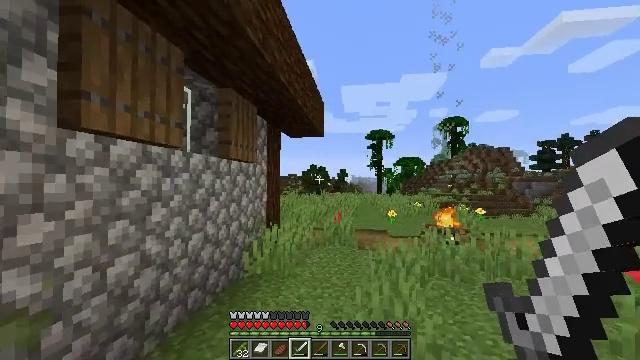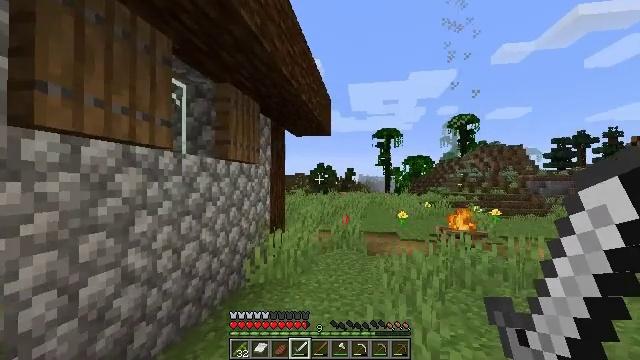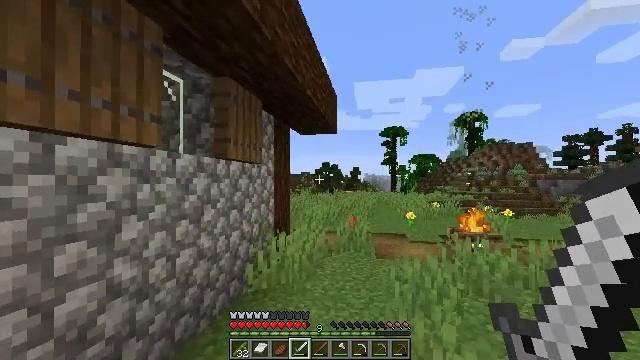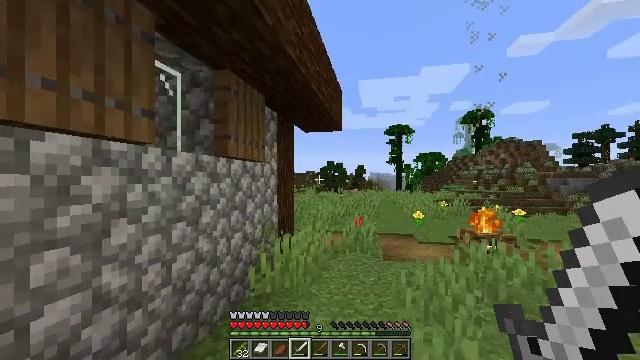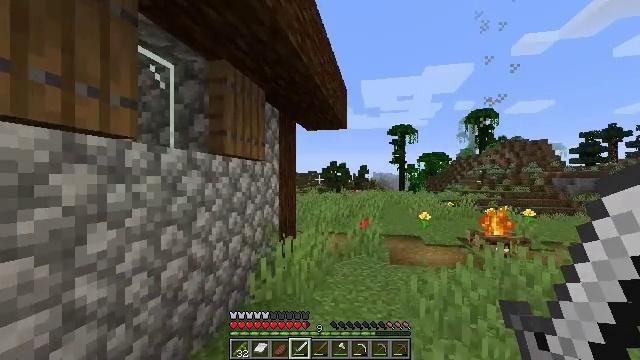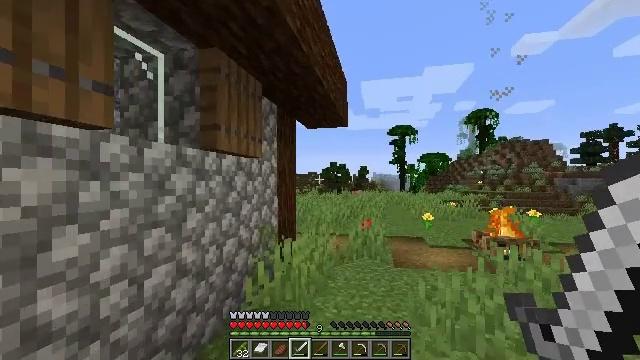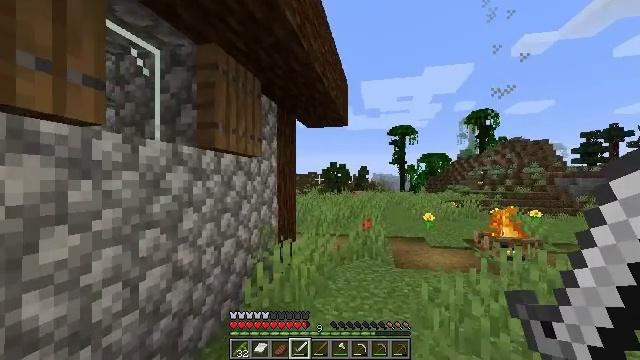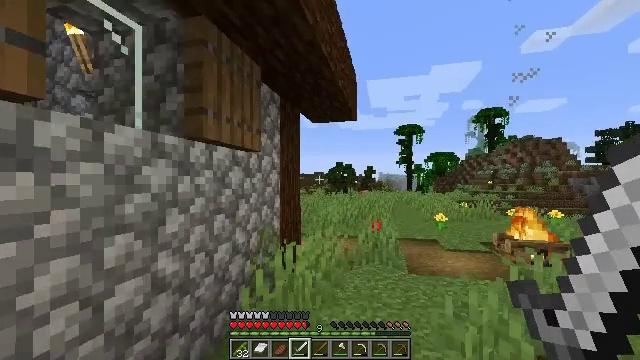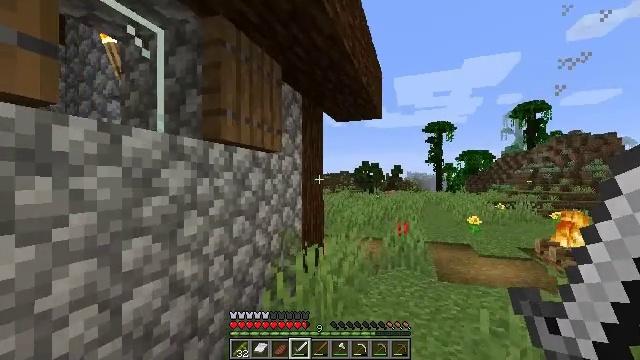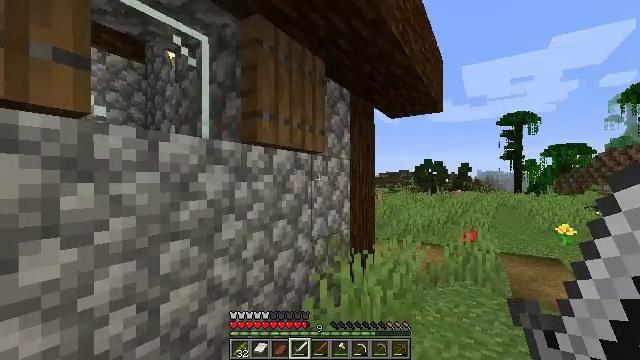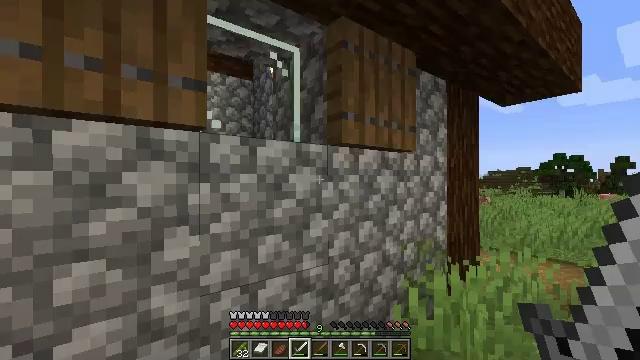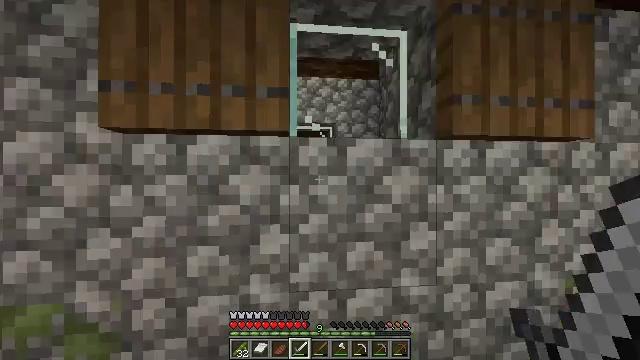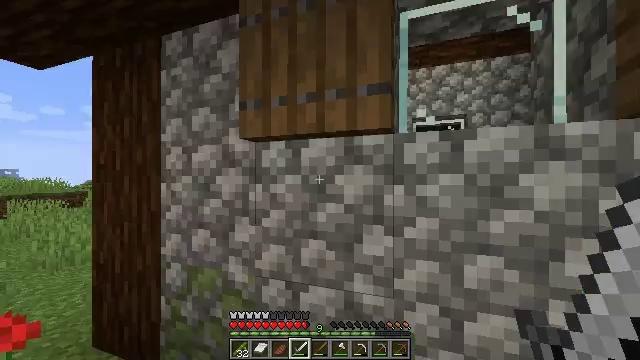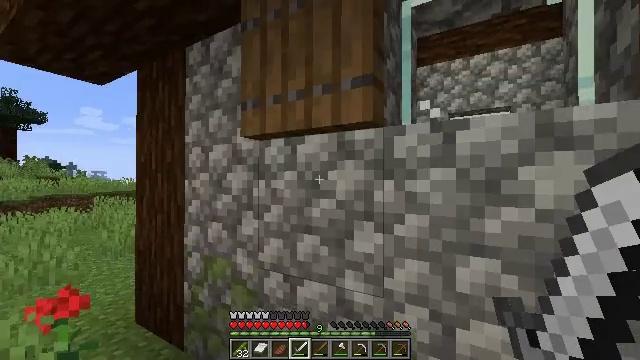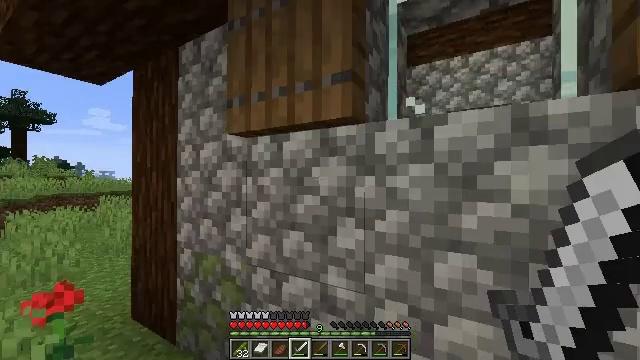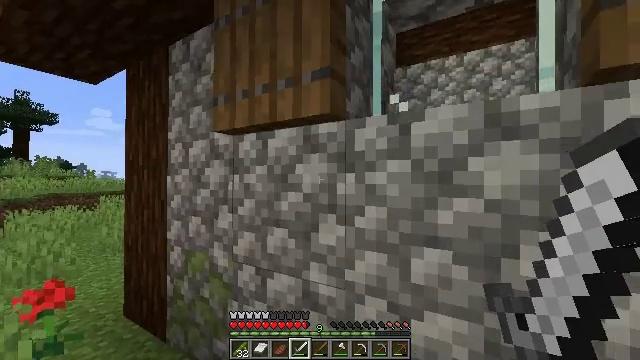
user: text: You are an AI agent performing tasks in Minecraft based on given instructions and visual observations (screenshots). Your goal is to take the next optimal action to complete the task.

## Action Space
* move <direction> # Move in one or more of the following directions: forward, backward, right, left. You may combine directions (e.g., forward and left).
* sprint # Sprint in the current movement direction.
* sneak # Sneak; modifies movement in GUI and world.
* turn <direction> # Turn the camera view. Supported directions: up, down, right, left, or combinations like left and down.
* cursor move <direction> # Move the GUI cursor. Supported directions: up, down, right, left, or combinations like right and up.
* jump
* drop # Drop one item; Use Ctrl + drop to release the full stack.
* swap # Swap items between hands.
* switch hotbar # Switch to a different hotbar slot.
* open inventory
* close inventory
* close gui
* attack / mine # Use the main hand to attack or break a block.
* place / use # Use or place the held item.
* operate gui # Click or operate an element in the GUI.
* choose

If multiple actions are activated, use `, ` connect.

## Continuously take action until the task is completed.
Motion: motion action
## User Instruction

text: Break the large fern to clear the space.
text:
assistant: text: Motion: move forward, sprint, turn left
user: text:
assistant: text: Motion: move forward, sprint, turn left
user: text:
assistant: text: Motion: move forward, sprint, turn left
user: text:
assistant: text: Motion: move forward, sprint
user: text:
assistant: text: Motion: move forward
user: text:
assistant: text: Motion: move forward
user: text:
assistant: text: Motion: move forward, turn left
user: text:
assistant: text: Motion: move forward and move right, turn left
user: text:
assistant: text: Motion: move forward and move right, turn left
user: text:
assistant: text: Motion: move forward and move right, turn left
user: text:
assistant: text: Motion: move forward and move right, turn left
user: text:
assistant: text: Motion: move right, turn left
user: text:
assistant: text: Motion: move right, turn left
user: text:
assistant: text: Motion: move right, turn left
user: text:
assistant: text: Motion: move right
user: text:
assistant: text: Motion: move right
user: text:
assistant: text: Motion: move right
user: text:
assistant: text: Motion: move right
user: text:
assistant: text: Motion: move back and move right
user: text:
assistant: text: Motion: move back and move right
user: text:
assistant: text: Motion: move back and move right
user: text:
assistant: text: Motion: move back and move right
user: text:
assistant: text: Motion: move back and move right
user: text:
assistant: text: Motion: move back and move right
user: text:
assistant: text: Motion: move back and move right
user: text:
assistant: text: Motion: move back and move right
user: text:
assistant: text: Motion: move right
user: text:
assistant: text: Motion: move right
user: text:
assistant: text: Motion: move right
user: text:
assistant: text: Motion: move right